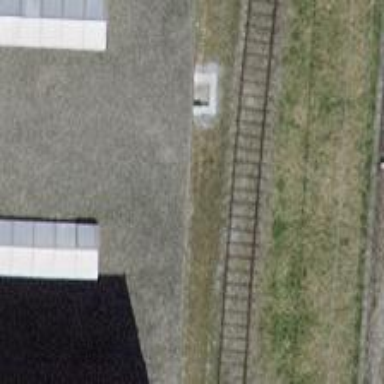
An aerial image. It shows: Single-track spur railway line.